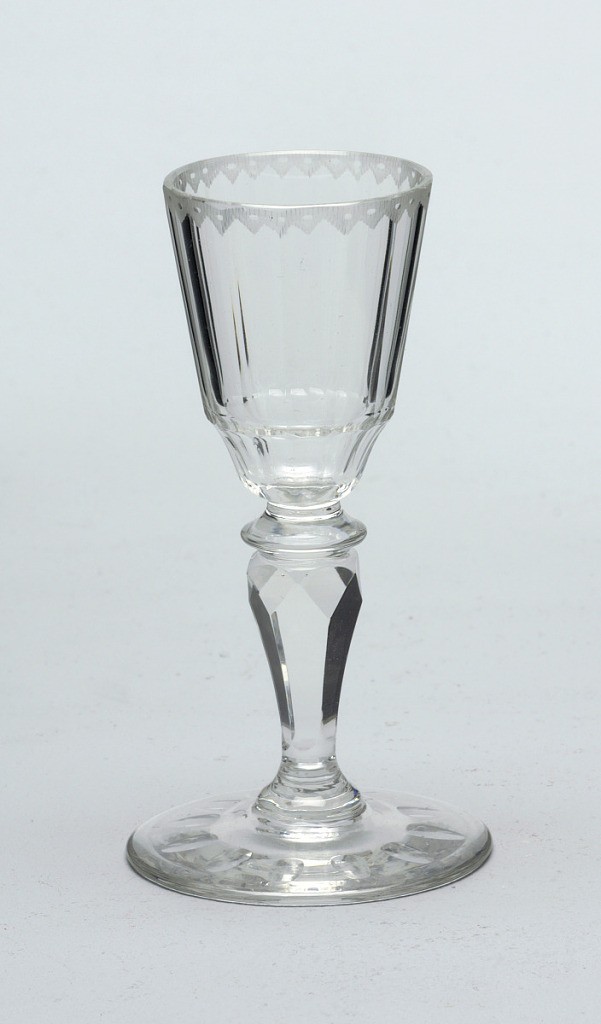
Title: No. 107
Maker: Ludwig Lobmeyr, Austrian, 1829 - 1917
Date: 1868
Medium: Mouth-blown crystal, facet-cut and polished
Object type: Cordial glass
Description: Mouth-blown crystal, elaborately facet-cut and polished